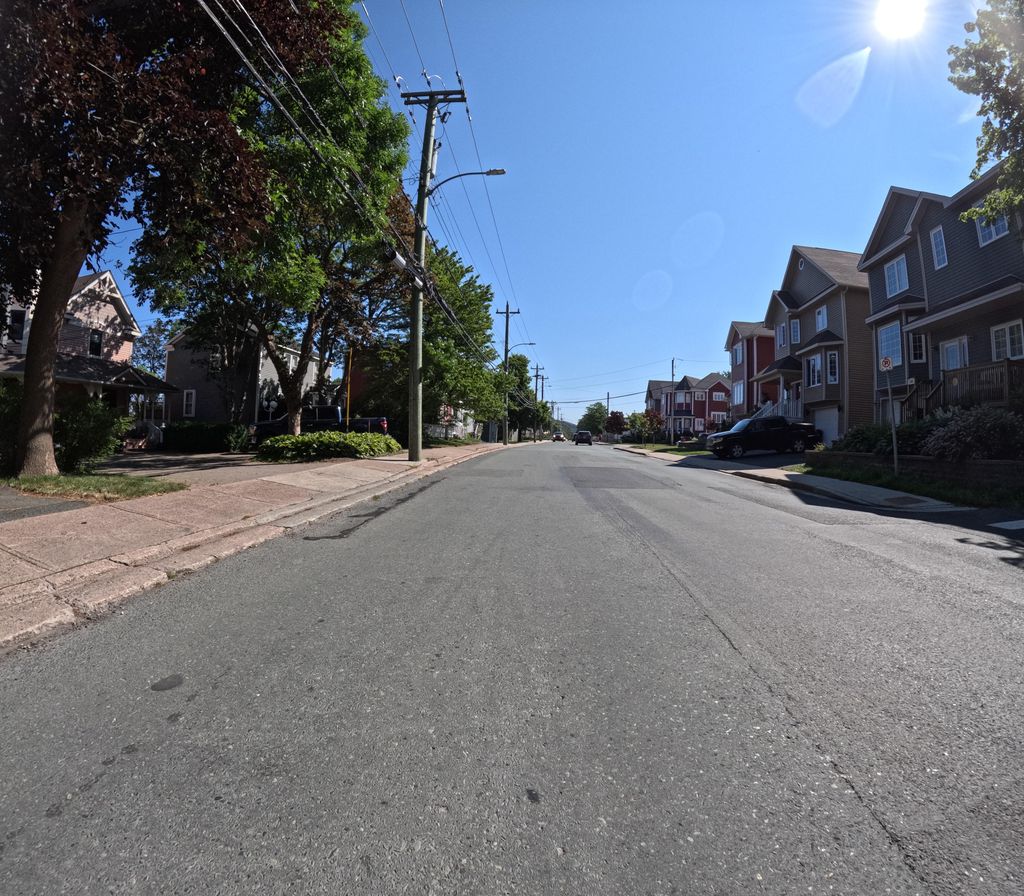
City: st_johns